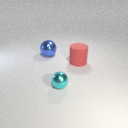
large red rubber cylinder in front of large blue metal sphere